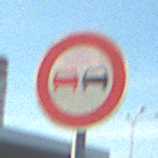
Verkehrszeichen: Ueberholverbot
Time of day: MorningAfternoon
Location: Outdoor (Suburban)
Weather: PartlyCloudy
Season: NotSpecified
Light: Natural